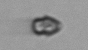
Label: Heterocapsa_rotundata